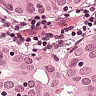
Metastatic tissue present: yes